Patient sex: M
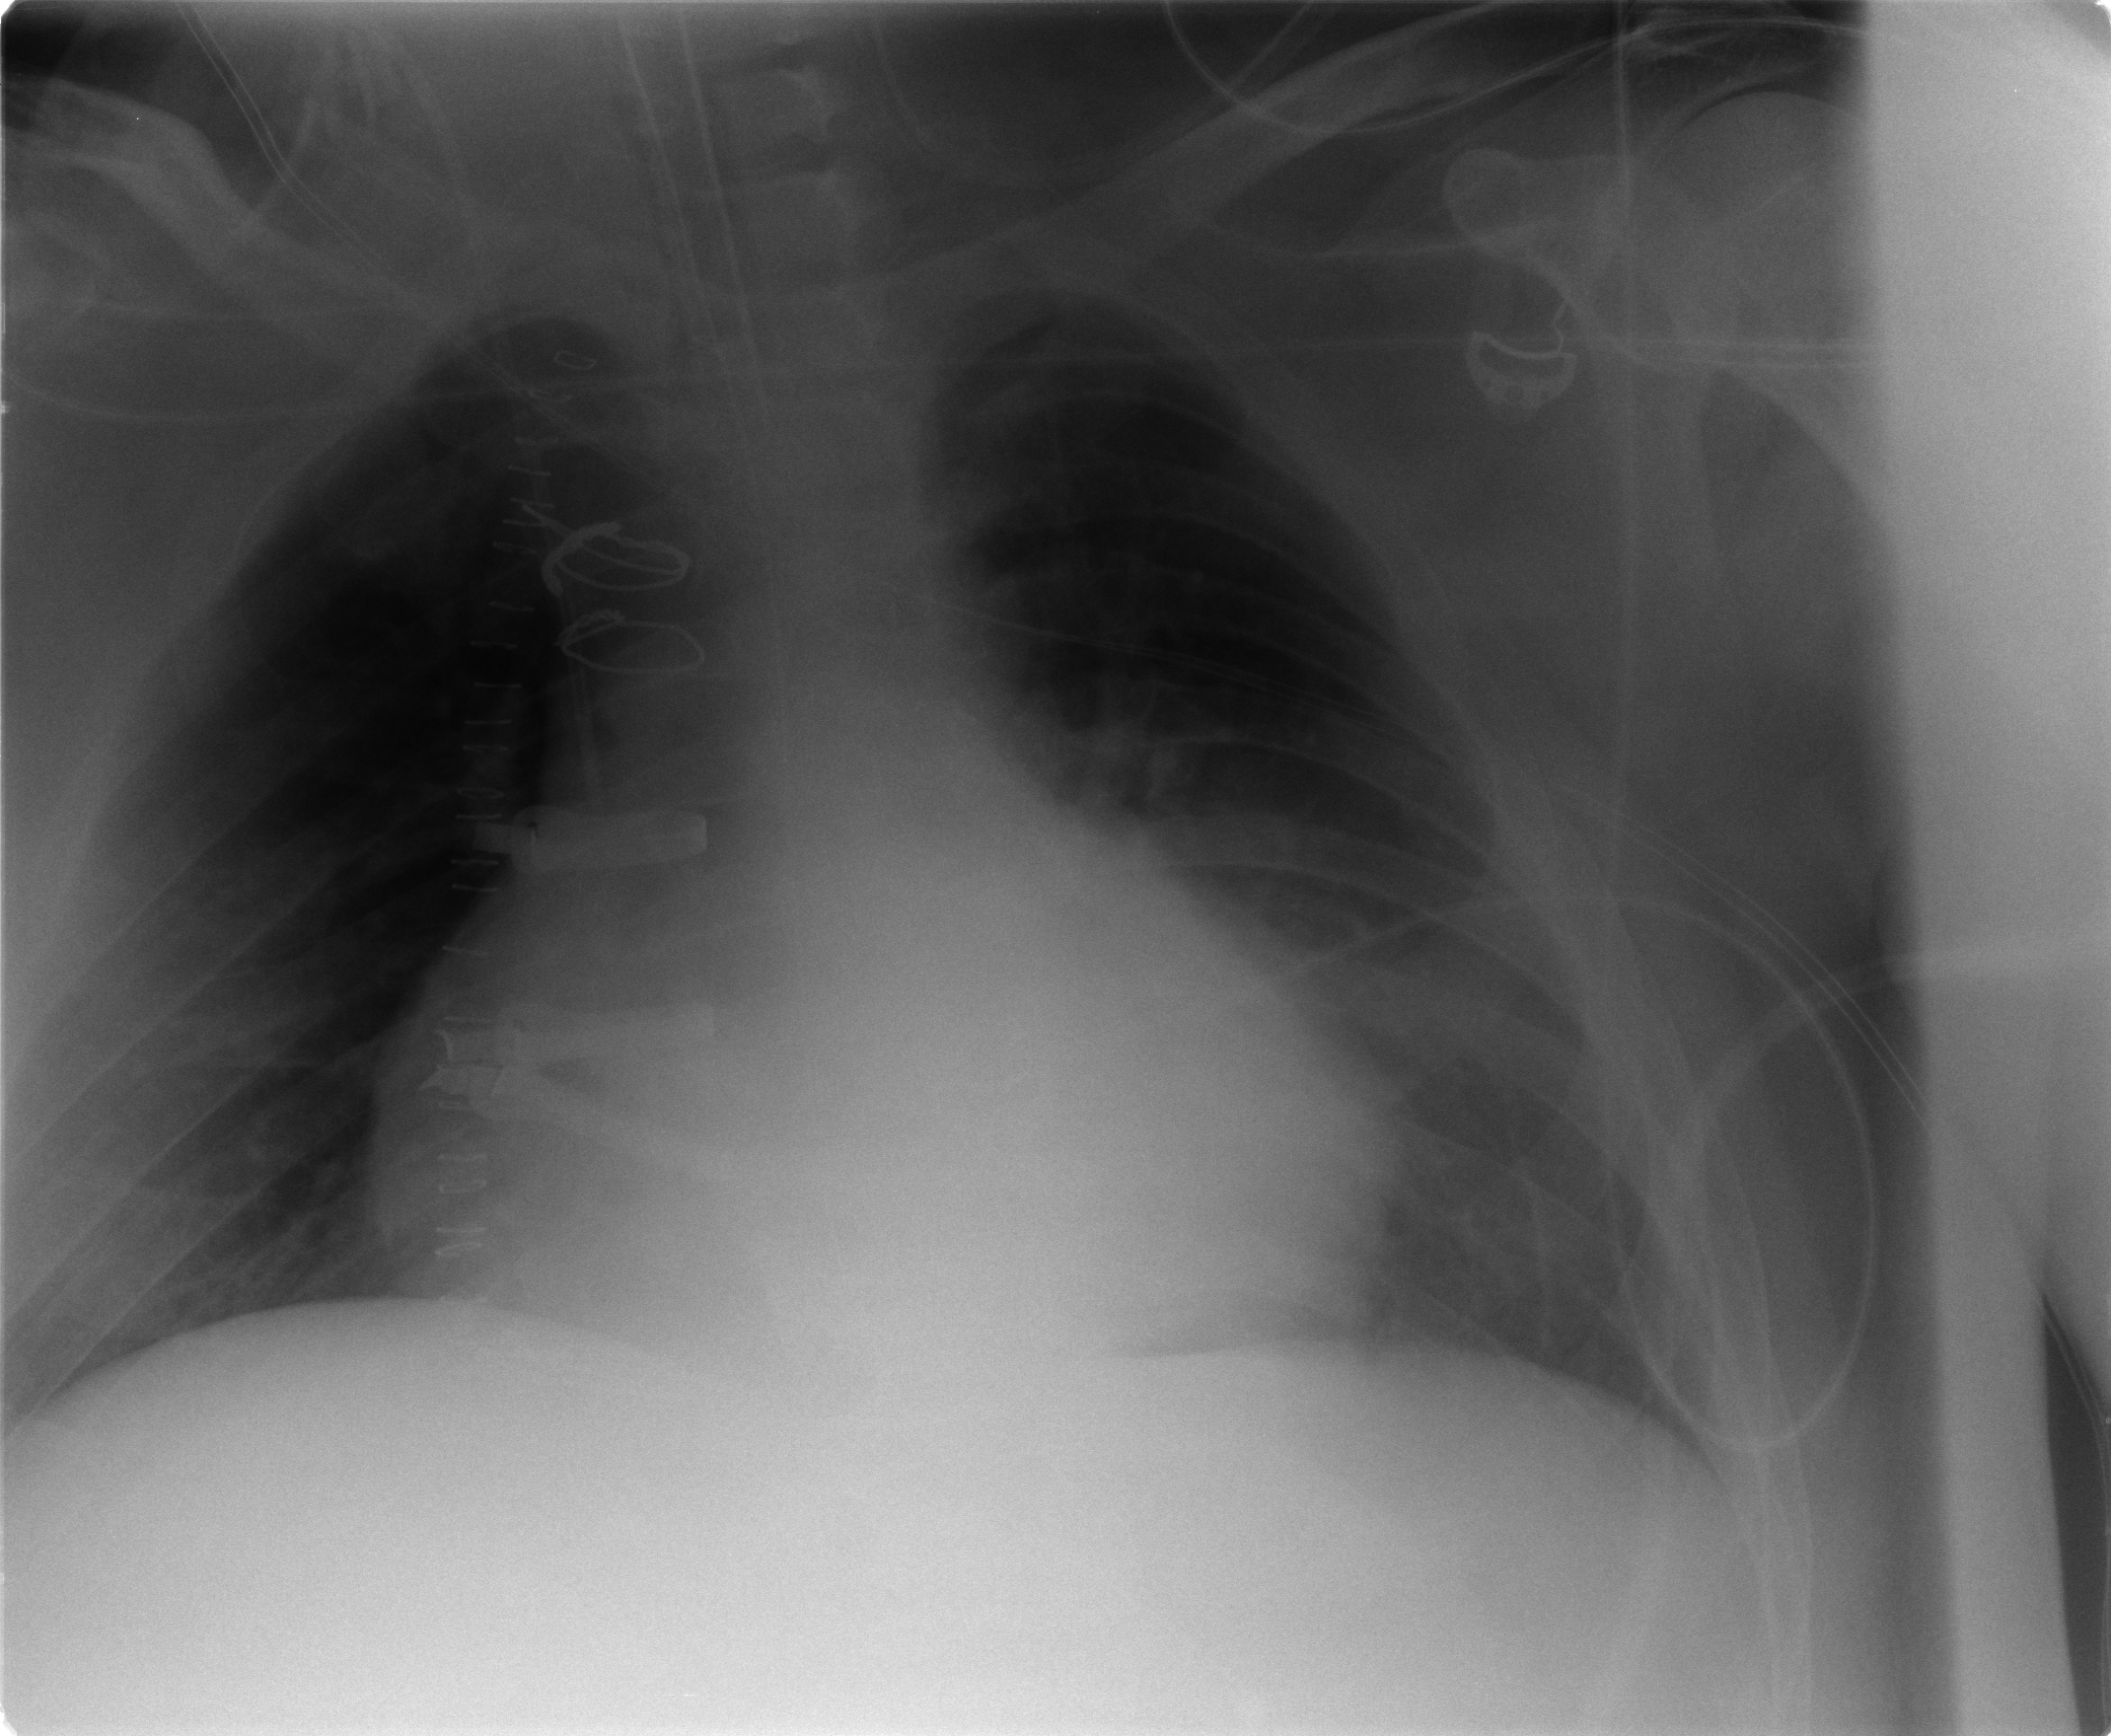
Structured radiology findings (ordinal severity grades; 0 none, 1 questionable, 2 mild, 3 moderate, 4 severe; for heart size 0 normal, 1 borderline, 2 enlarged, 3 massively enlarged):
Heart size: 2
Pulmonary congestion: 1
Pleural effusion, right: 1
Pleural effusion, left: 1
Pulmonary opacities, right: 0
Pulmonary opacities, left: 0
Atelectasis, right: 2
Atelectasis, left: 1